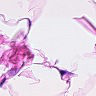
Metastatic tissue present: no